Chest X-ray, PA view. Patient: 49 years old, sex M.
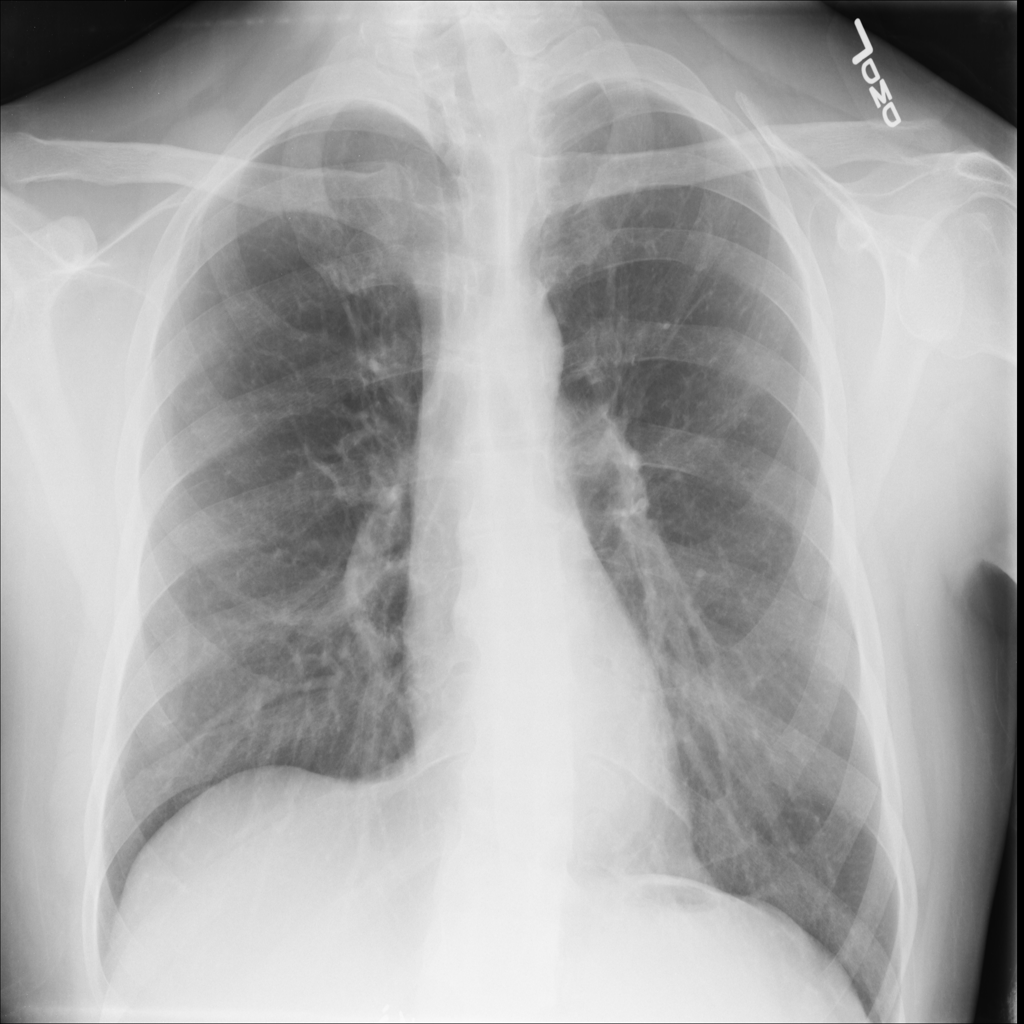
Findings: No Finding